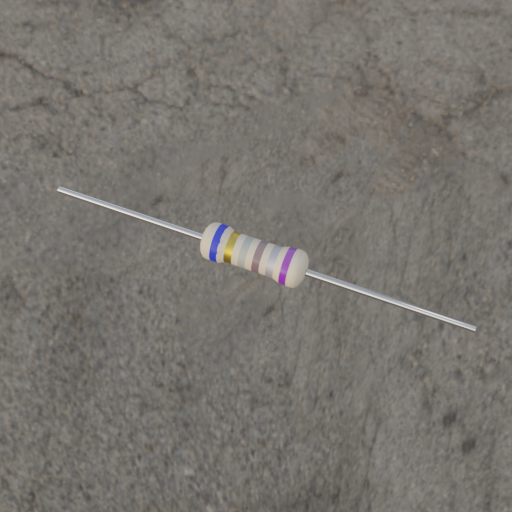
Resistor colour bands (in order): blue, gold, silver, gray, silver, violet